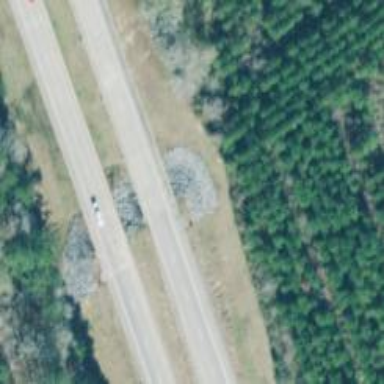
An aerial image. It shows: Asphalt road with dual carriageways at trunk level.